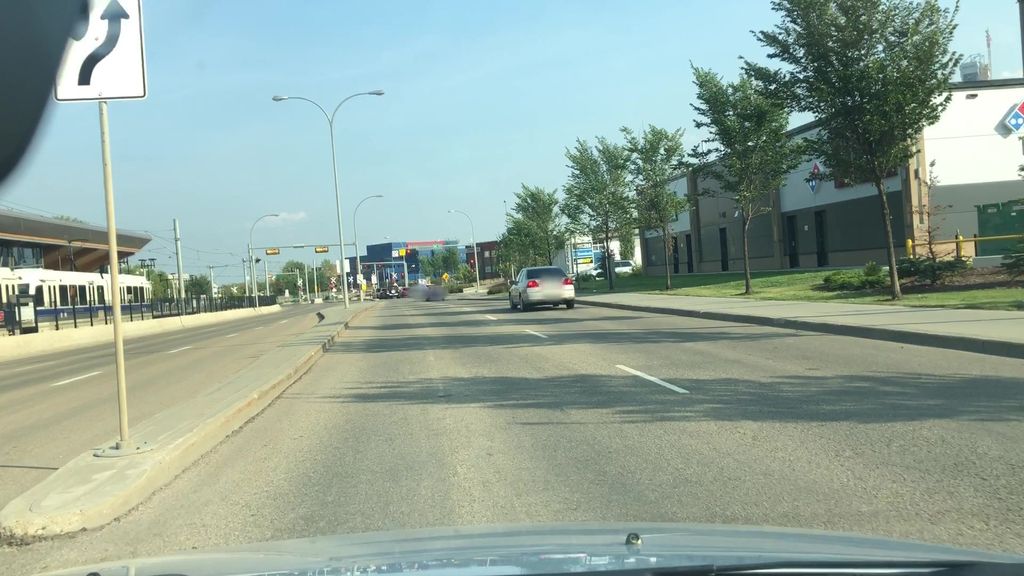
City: edmonton